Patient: sex M, age 68
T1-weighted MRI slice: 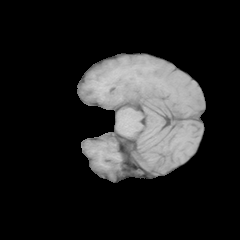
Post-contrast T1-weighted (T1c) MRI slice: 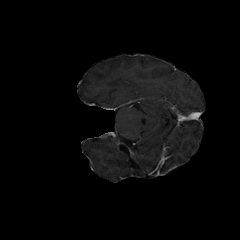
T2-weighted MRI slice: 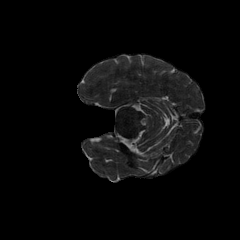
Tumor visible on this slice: no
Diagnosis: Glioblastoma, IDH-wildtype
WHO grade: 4